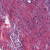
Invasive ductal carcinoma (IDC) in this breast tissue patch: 1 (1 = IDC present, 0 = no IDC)